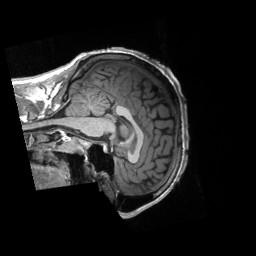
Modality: T1w
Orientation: sagittal
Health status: healthy
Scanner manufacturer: siemens
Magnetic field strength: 3 T
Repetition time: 2.3 s
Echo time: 0.00228 s